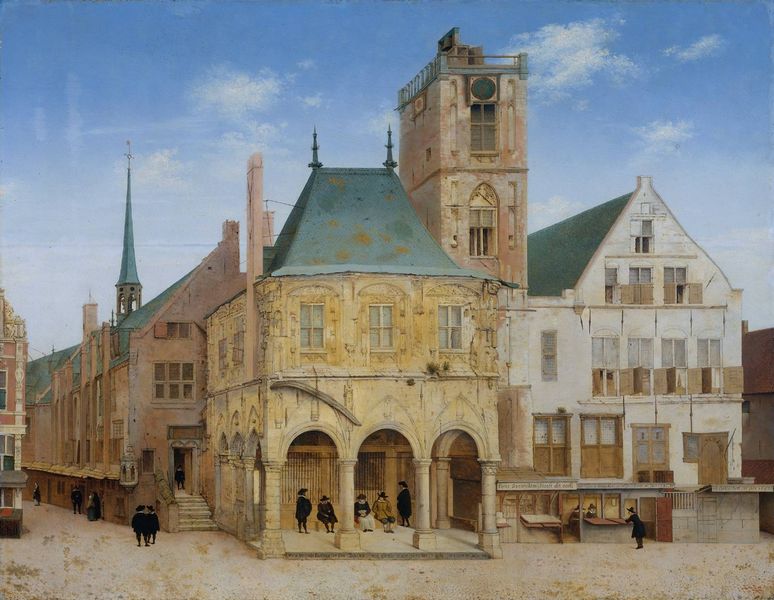
Titel: Das alte Rathaus von Amsterdam
Künstler: Pieter Jansz. Saenredam
Standort: Amsterdam
Institution: Rijksmuseum
Schlagwörter: blau, dunkel, gemälde, himmel, mann, schatten, umhang, weiß, wolken, frauen, gelb, grün, kirchturm, menschen, ocker, sitzen, stadt, braun, fenster, grau, hell, hut, hüte, licht, männer, schwarz, strasse, säule, säulen, tür, türkis, zeichnung, ölbild, dach, gebäude, haus, rot, wolke, beige, leute, malerei, anzug, wand, architektur, mensch, stein, gilde, holland, niederlande, öl, häuser, gitter, kirche, gold, händler, gotik, renaissance, rosa, brunnen, kamin, schornstein, turm, ansicht, bogen, fassade, fassaden, gasse, geschäft, italien, ort, türen, vedute, mittag, dorf, dächer, giebel, mauer, farbe, tag, fußgänger, geschäfte, läden, platz, bank, treppe, uhr, geländer, stufen, tor, zinnen, bögen, eingang, arkade, fensterladen, loggia, verkauf, glockenturm, himmle, türmchen, türme, torbogen, kreuzung, draußen, volk, stand, rathaus, arkaden, tore, maison, glocke, mauern, mittelalter, fresken, zeichnerisch, vue, strassen, marktplatz, geschosse, balu, laubengang, wohnen, marktstand, schindeln, bemalug, clocher, geschoss, gildehaus, himmels, monument, nürnberg, soest, veduta, ville, maisons, fenêtre, zerfallen, arc, toit, dachreiter, gemäle, bremen, facade, arcades, tour, statd, arkadenbogen, fenêtres, hommes, rue, wandmalereine, mescn, streppen, beffroi, place, rathaus in einer kleinen stadt, clochet, facades, begfroi